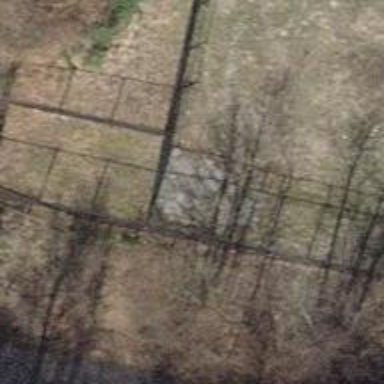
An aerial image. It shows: Gate.